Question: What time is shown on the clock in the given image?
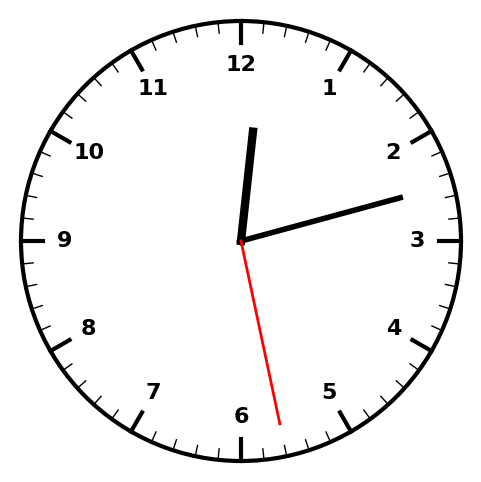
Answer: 12:12:28